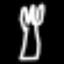
Label: fork